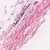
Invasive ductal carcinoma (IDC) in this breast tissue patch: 0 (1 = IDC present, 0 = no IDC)